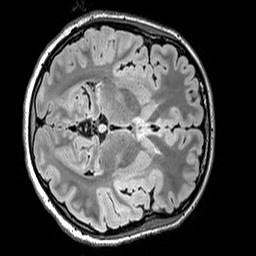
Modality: FLAIR
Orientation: axial
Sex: female
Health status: ill
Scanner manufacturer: siemens
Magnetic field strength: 3 T
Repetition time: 5 s
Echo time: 0.388 s